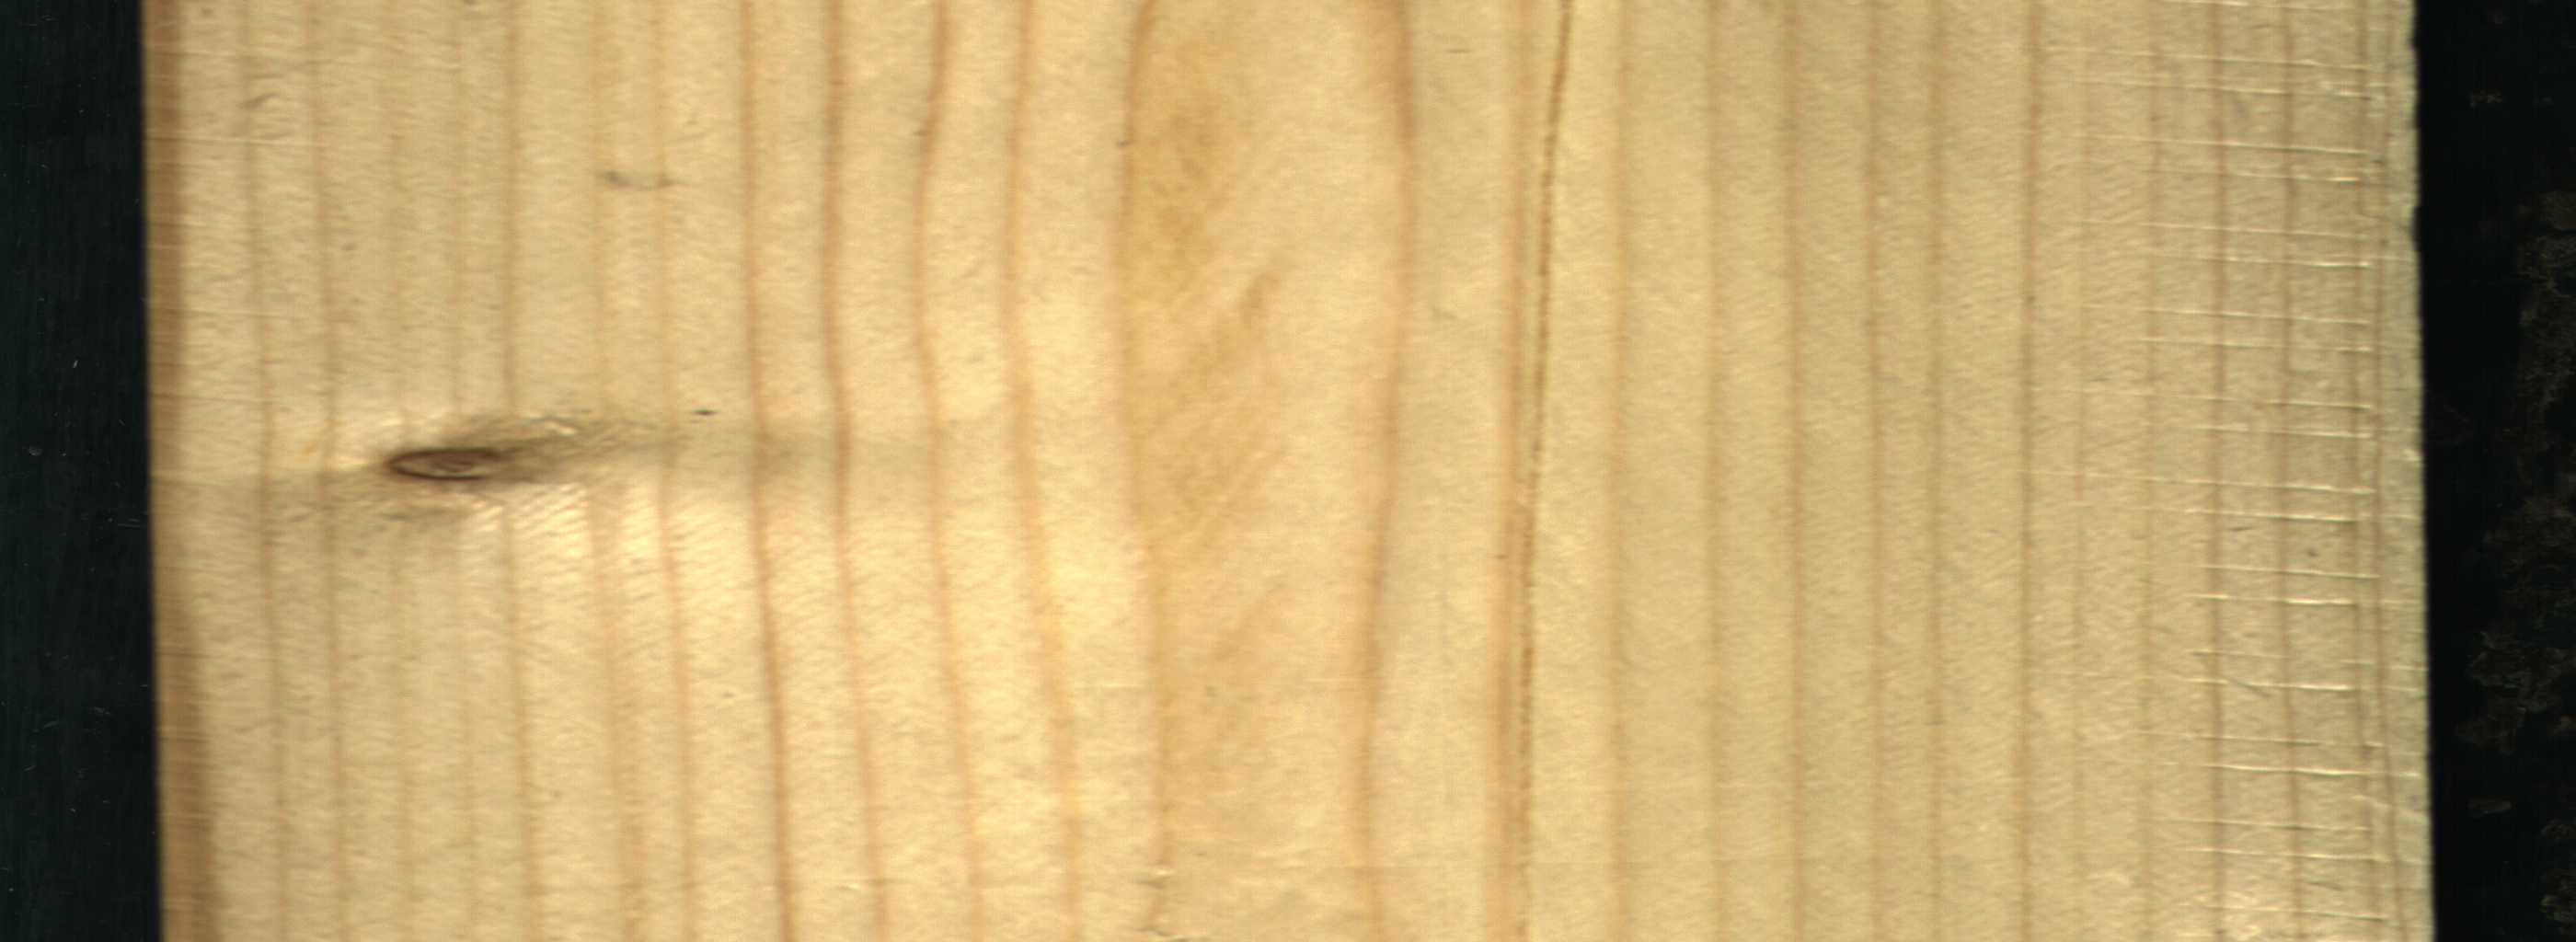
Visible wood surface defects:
Live_Knot